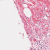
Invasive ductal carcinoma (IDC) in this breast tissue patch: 0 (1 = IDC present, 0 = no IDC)